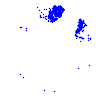
Particle: electron